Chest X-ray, PA view. Patient: 66 years old, sex M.
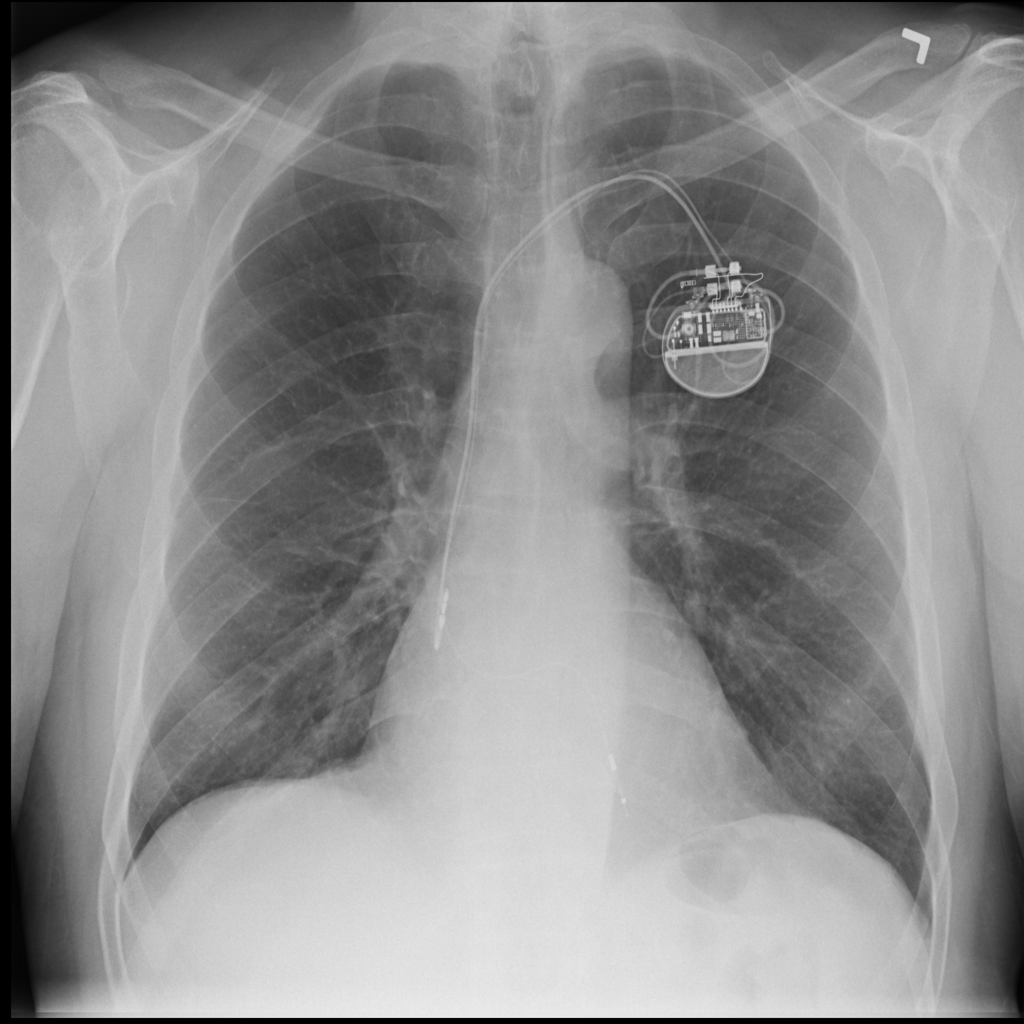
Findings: Atelectasis